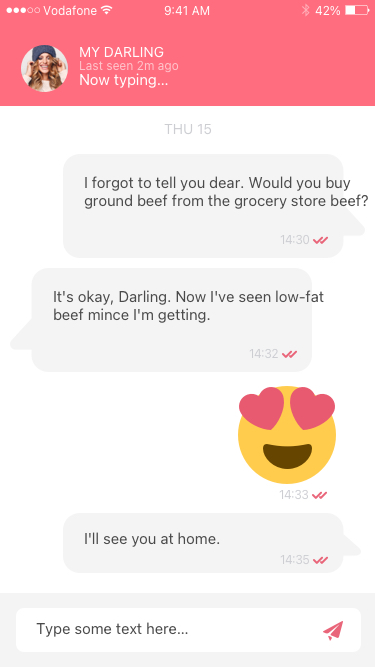
Text in this UI design:
14:33
14:35
I'll see you at home.
14:32
It's okay, Darling. Now I've seen low-fat
beef mince I'm getting.

14:30
I forgot to tell you dear. Would you buy
ground beef from the grocery store beef?
THU 15
Type some text here…
Now typing…
Last seen 2m ago
MY DARLING